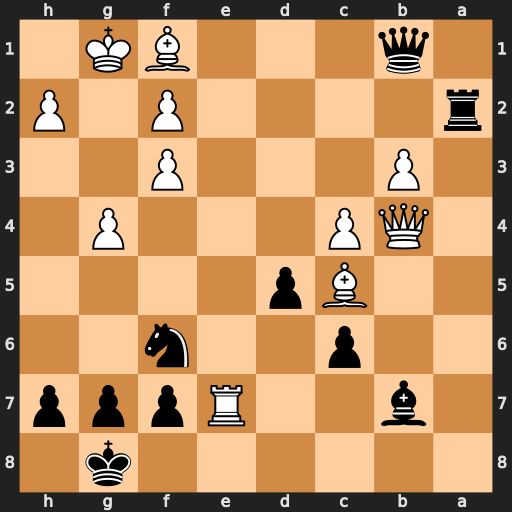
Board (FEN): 6k1/1b2Rppp/2p2n2/2Bp4/1QP3P1/1P3P2/r4P1P/1q3BK1
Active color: b
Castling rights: -
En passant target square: -
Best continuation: Ra1 Qe1 Qxe1 Rxe1 Rxe1